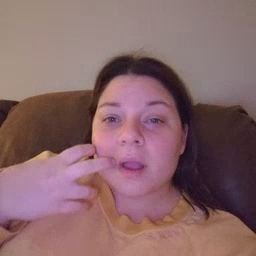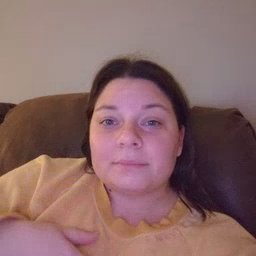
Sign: gum